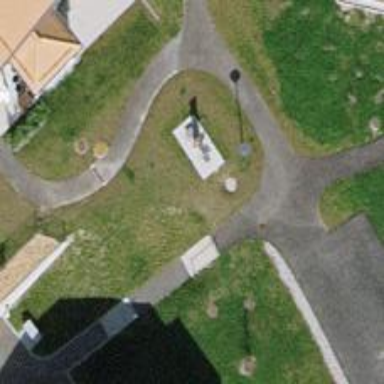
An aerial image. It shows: Set of steps on the road.